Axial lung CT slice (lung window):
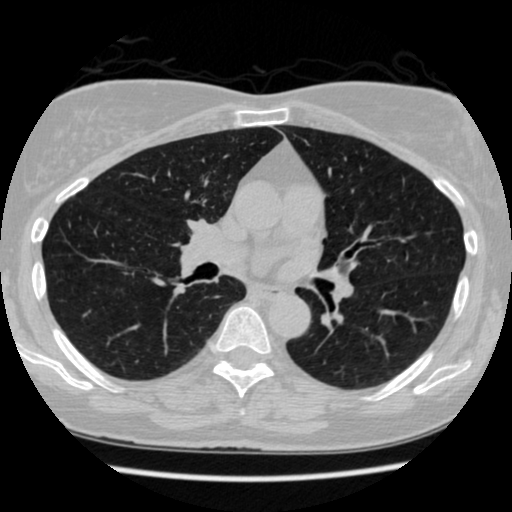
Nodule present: no